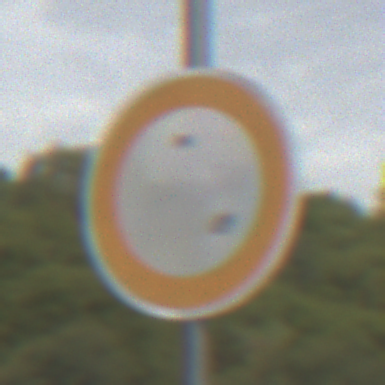
Verkehrszeichen: VerbotFahrzeugeAllerArt
Umgebung: Outdoor, Nature
Tageszeit: Midday
Wetter: PartlyCloudy
Licht: Natural
Jahreszeit: NotSpecified
Kontrast: HighContrast